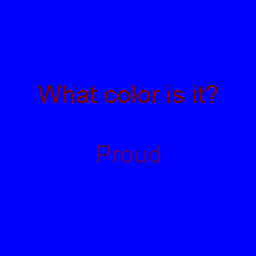
Color: indigo
Background color: blue
Question text color: maroon